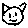
Label: cat